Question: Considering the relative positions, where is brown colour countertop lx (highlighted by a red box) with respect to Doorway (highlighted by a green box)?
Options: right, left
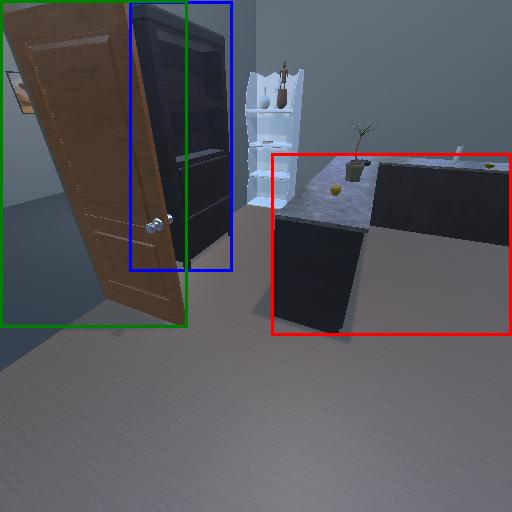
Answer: right